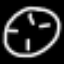
Label: clock